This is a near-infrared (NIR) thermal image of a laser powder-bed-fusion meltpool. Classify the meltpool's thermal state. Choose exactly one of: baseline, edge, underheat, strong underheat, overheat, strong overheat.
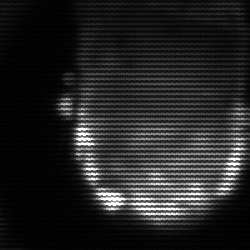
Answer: baseline